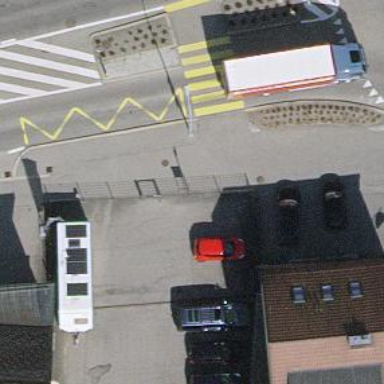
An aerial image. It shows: Sidewalk with public transport platform.